Interaction volume radius: 5 \u00c5
Interaction volume height: 15 \u00c5
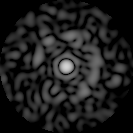
Disorder parameter: 0.775